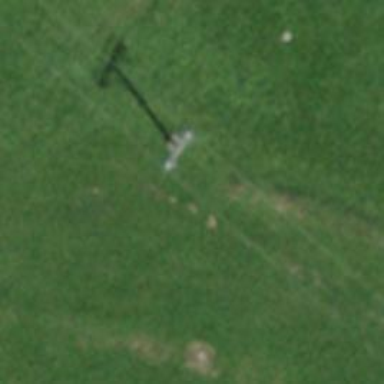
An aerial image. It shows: Pylon for aerialway.